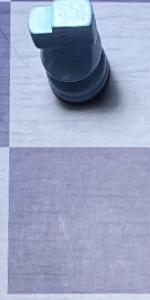
Label: Empty